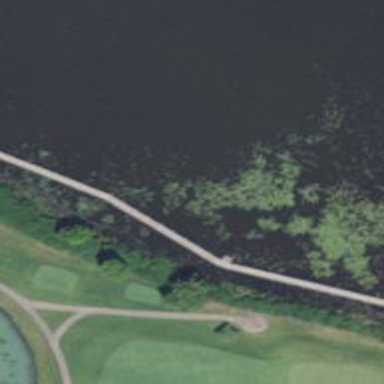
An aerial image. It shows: Path on bridge.